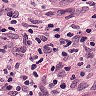
Metastatic tissue present: yes